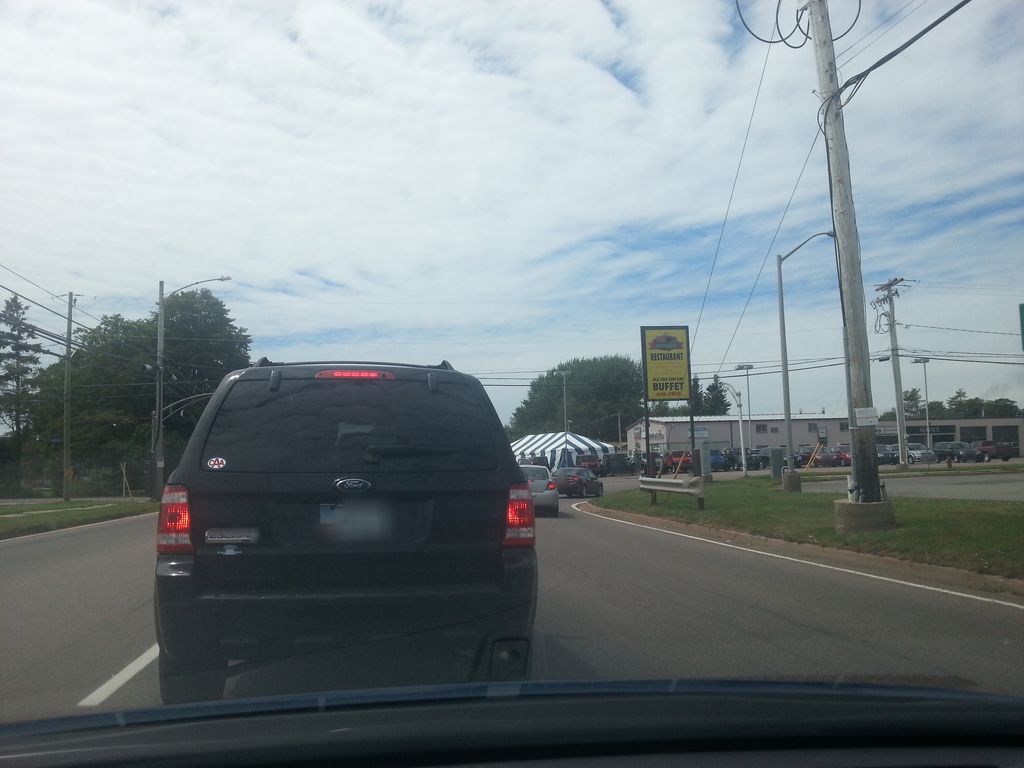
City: charlottetown